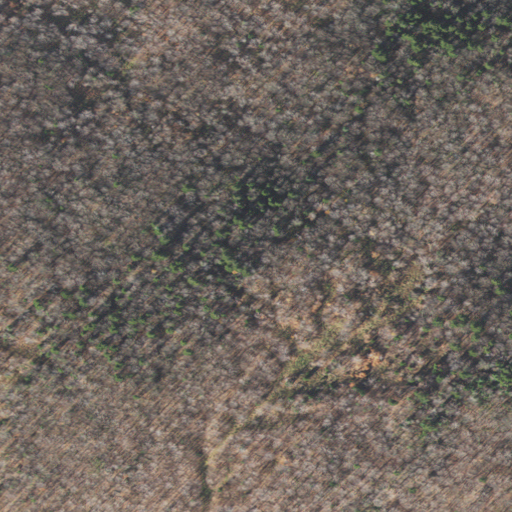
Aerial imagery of mountain in New Hampshire named Covell Mountain containing mixed forest and deciduous forest